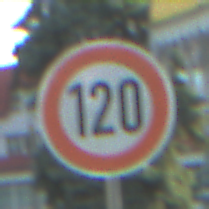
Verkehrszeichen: Geschwindigkeit120
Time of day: SunriseSunset
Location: Outdoor (Suburban)
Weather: PartlyCloudy
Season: NotSpecified
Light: Natural